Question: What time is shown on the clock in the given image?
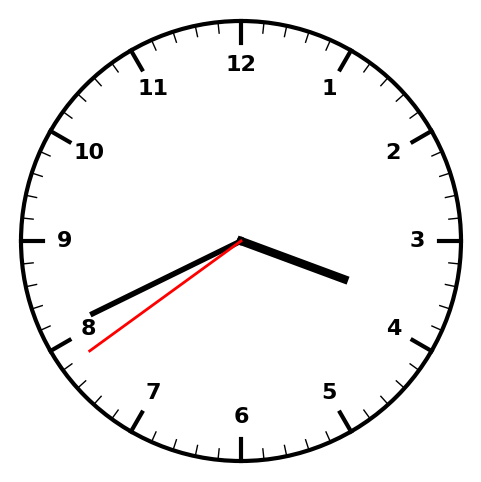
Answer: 03:40:39